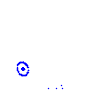
Particle: kaon